Field crop: maize
Growth stage: 1
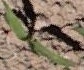
Species: maize